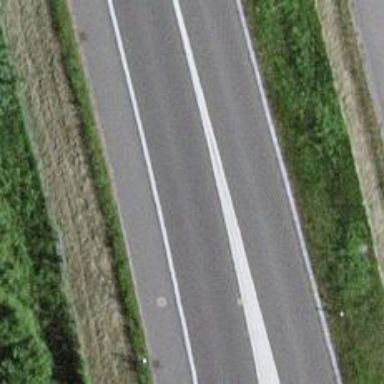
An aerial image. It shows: Asphalt motorway link.